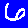
Digit: 6